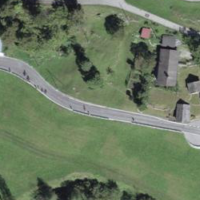
EUNIS habitat code: 44
Species observed at this site:
Vicia cracca